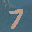
Label: 7